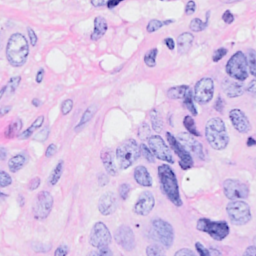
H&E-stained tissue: Breast